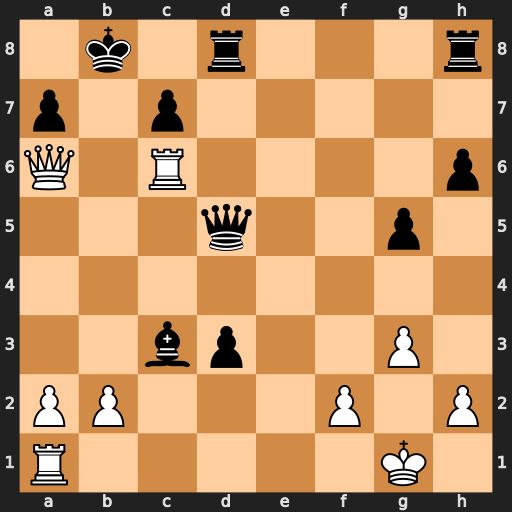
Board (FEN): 1k1r3r/p1p5/Q1R4p/3q2p1/8/2bp2P1/PP3P1P/R5K1
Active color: w
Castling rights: -
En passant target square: -
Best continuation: bxc3 Qxc6 Qxc6